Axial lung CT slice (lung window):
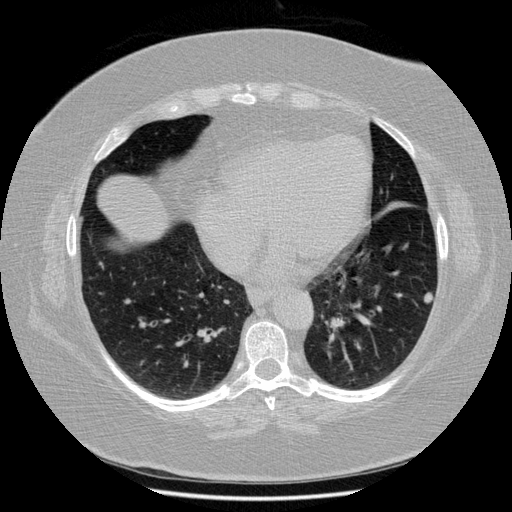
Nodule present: yes
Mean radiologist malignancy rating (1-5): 3.25